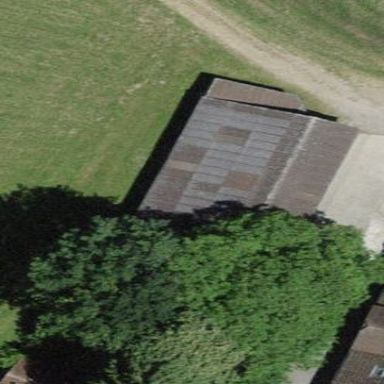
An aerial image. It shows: Shed.